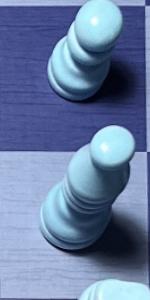
Label: Bishop_White